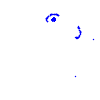
Particle: electron